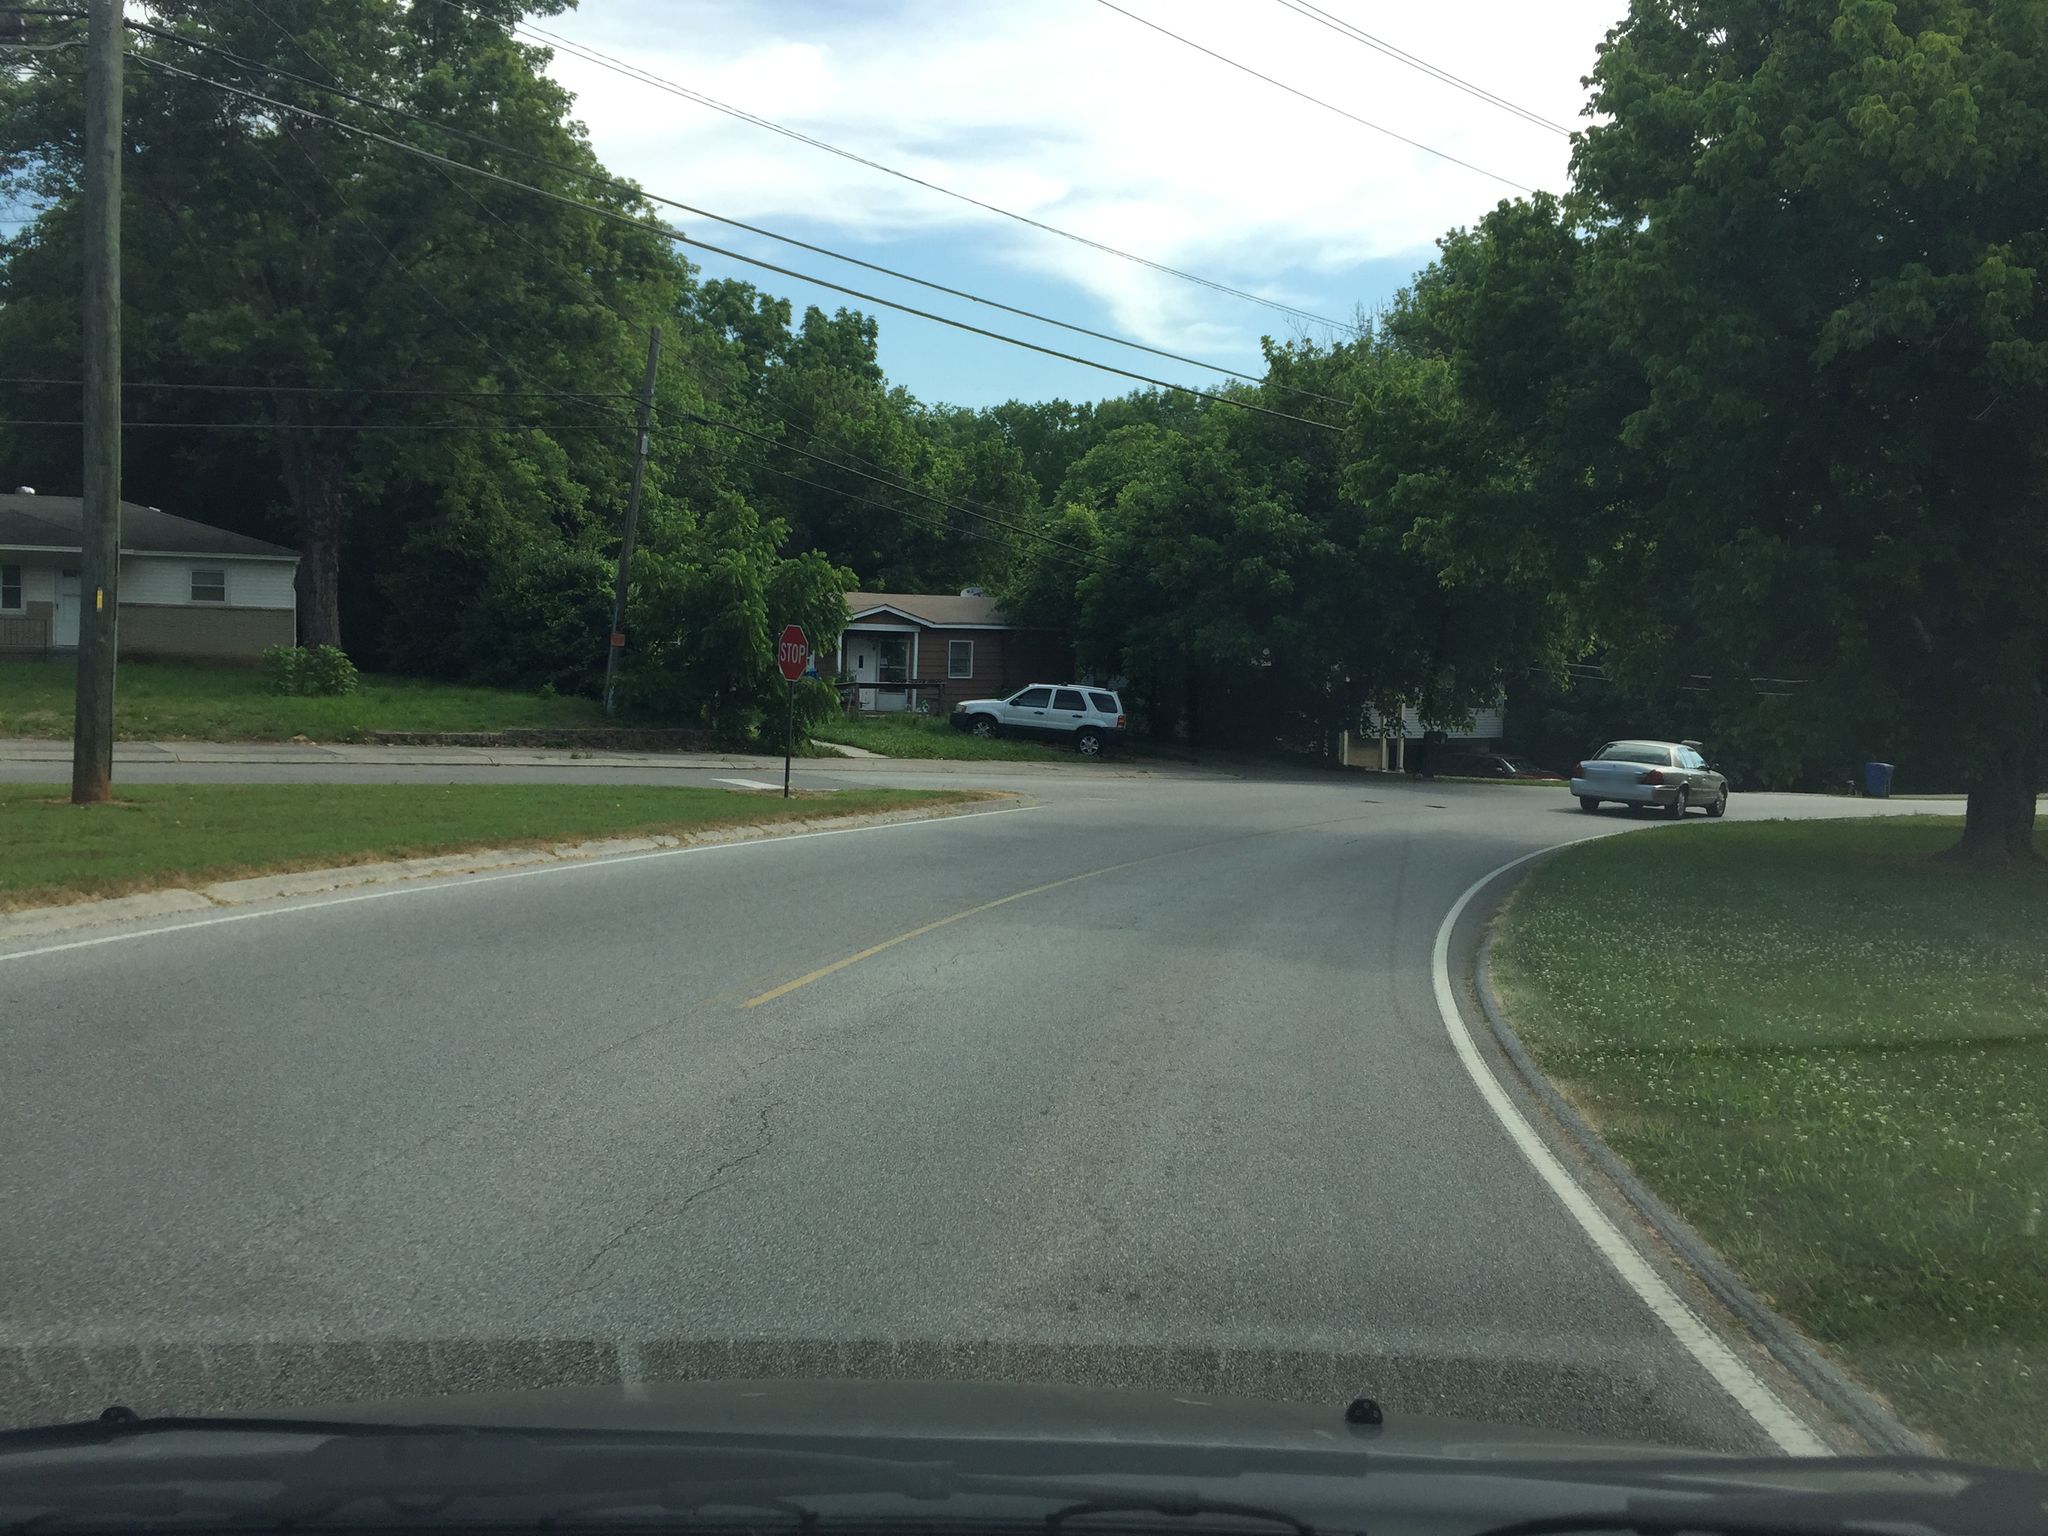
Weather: cloudy
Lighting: day
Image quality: good
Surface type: driving surface
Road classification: service, tertiary
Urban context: low density rural
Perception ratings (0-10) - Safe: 3.79, Lively: 3.78, Beautiful: 6.1, Boring: 2.58, Depressing: 5.21, Wealthy: 1.93